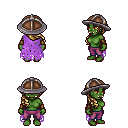
a pixel art fantasy rpg character, female body template, orc, green skin, maroon tattered cape, magenta pants, blonde right-swept hairstyle, chain helm, cloth bracers, four views (front, back, left, right), 2x2 character sprite sheet, small pixel art, hard edges, no anti-aliasing